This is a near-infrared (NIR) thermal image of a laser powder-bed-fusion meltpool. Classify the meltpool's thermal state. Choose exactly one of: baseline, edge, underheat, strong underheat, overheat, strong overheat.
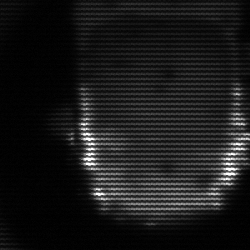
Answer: baseline